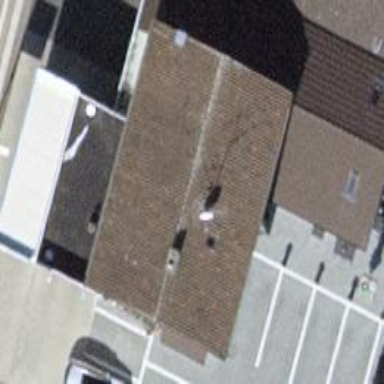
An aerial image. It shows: Kiosk shop.